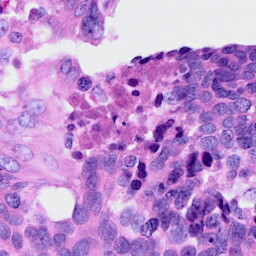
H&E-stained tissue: Ovarian